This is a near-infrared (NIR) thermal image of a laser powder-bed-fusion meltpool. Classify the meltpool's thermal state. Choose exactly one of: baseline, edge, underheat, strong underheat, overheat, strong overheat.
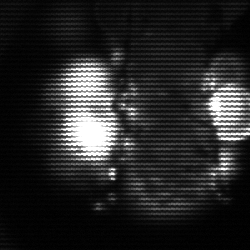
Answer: strong underheat